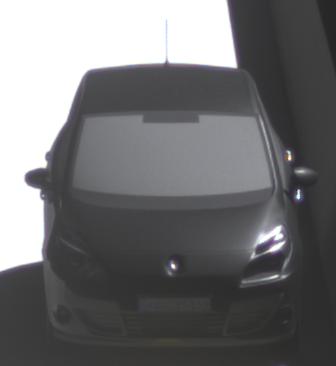
Make: Renault
Model: Scénic 1.6 16V 110
Detailed model: Scénic (III)
Model produced from: 2009/06
Model produced until: 2010/08
Doors: 5
Color: black
Road condition: dry road
Daytime: midday
Contrast: high contrast